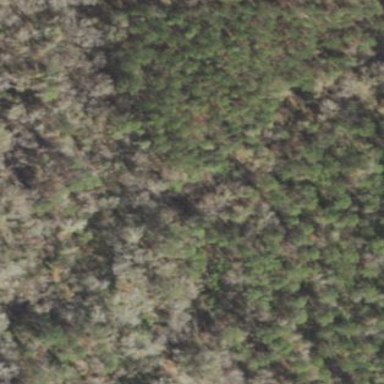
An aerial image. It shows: Forest area predominantly covered with needle-leaved trees.